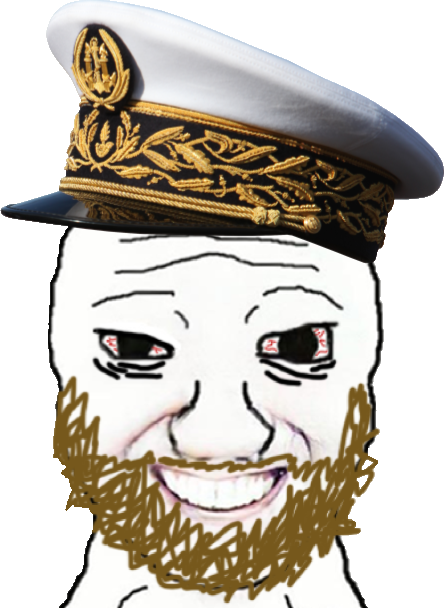
Label: 5_Coomer